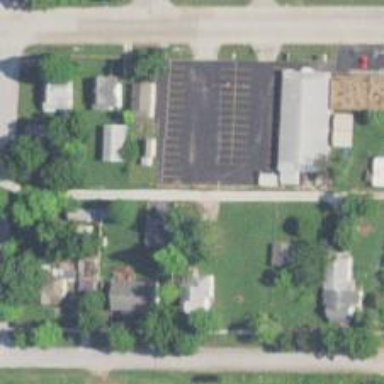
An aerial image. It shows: Alley classified as service road.